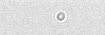
Label: camera_spot